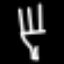
Label: fork